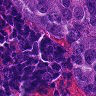
Metastatic tissue present: yes